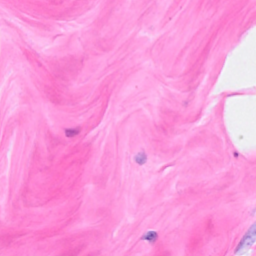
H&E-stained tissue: Breast